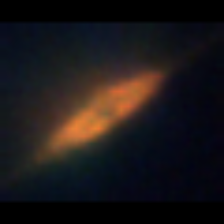
Taxon: Pennate
Group: Diatoms